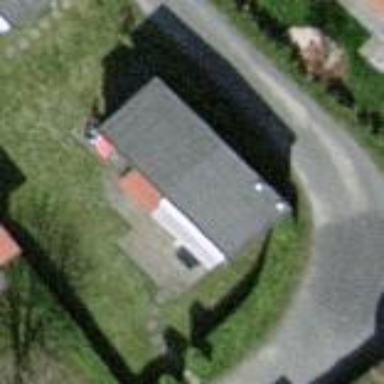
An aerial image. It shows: Static caravan building.